Interaction volume radius: 10 \u00c5
Interaction volume height: 15 \u00c5
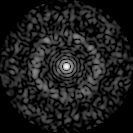
Disorder parameter: 0.8332